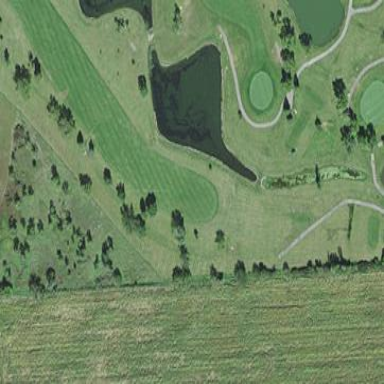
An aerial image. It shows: Water hazard on golf course. The hazard is natural water feature.